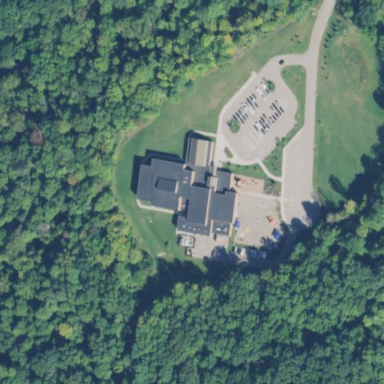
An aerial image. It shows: School building.